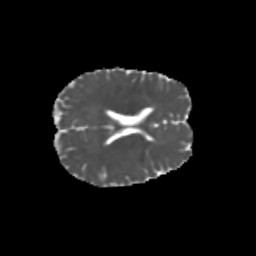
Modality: MD
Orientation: axial
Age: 22
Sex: female
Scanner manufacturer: siemens
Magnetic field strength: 3 T
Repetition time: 1.8 s
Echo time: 0.07 s